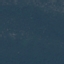
Land use / land cover class: Forest